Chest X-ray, PA view. Patient: 15 years old, sex M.
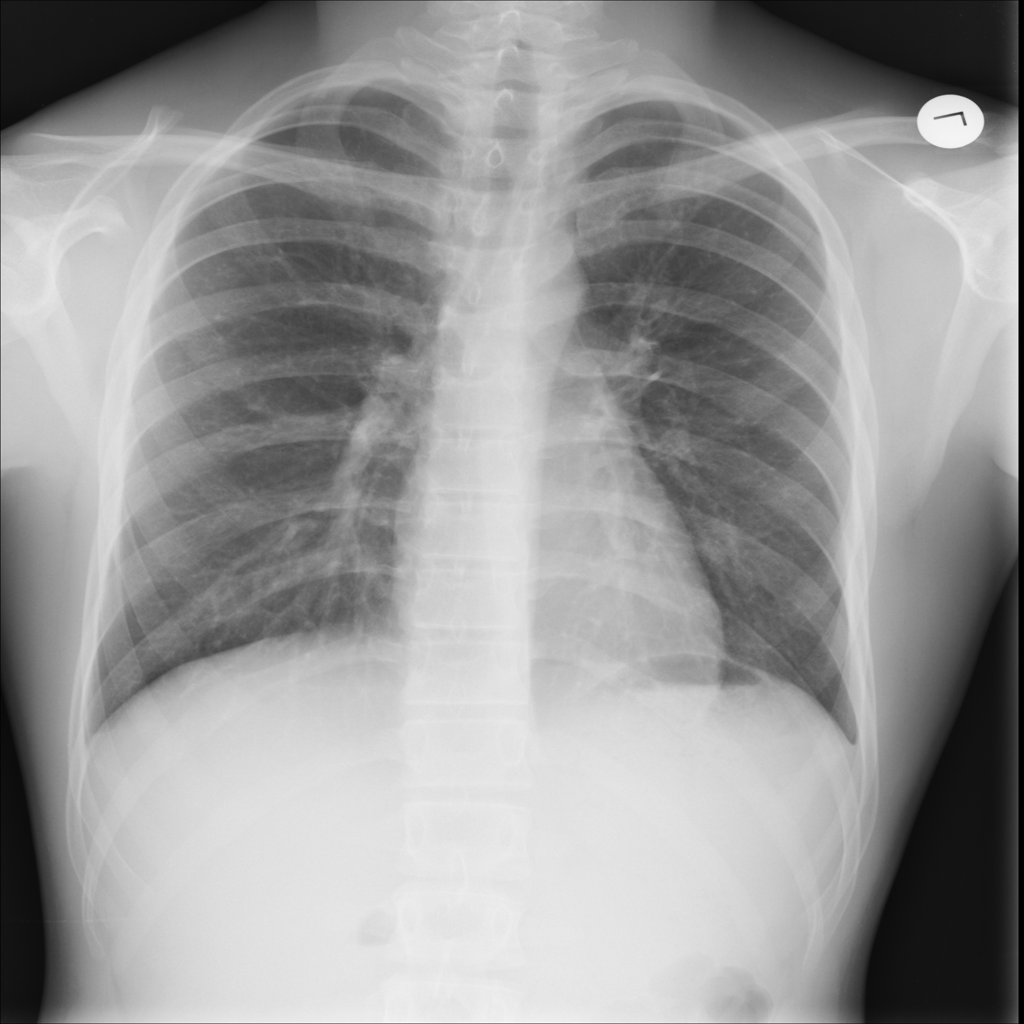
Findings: No Finding